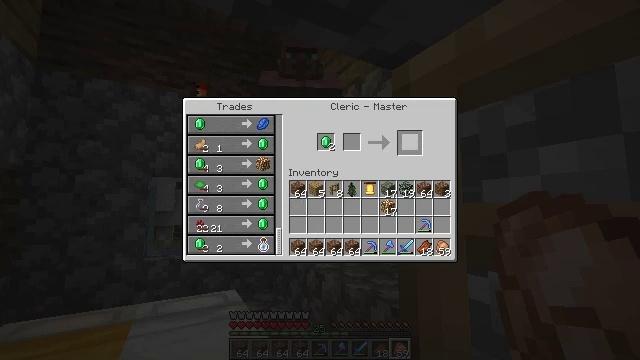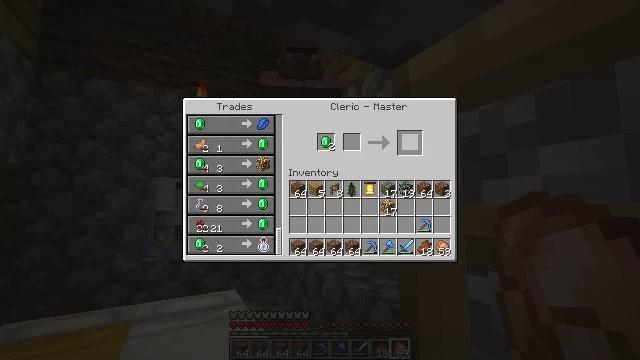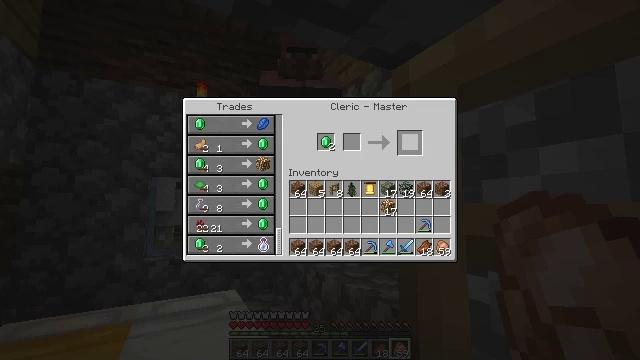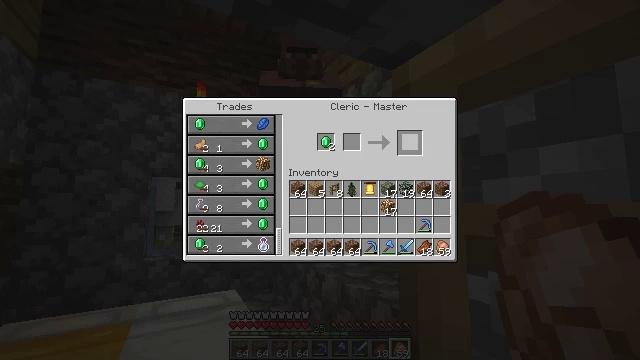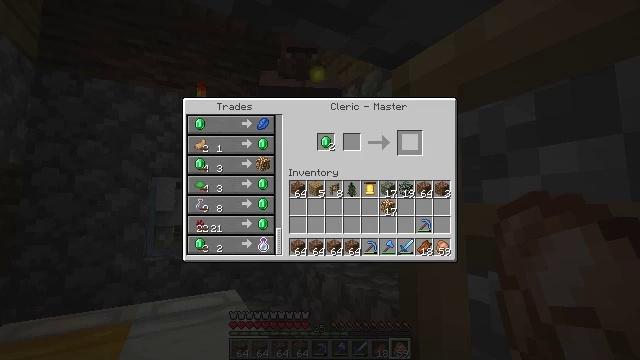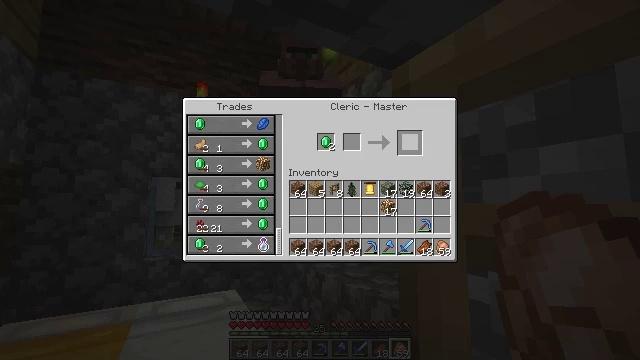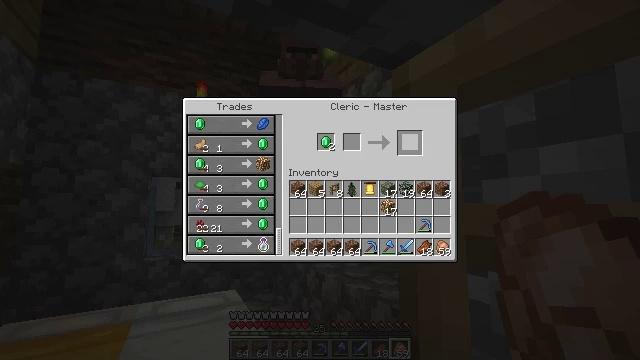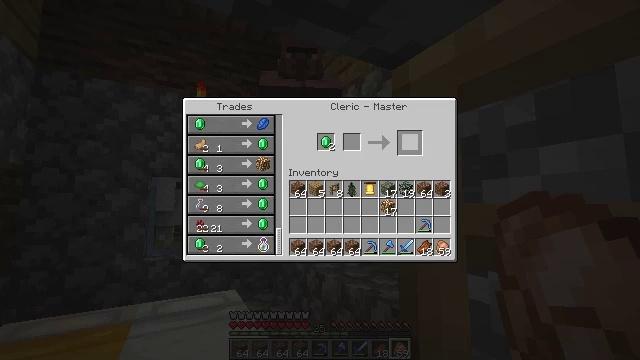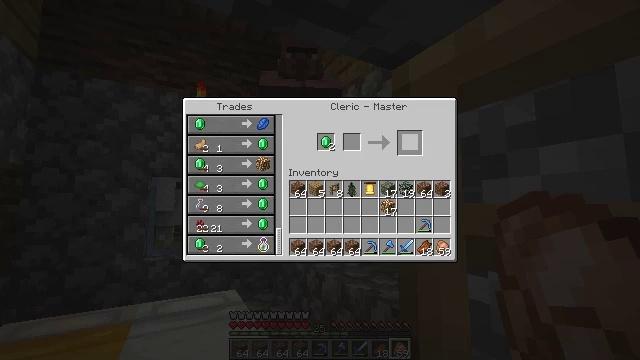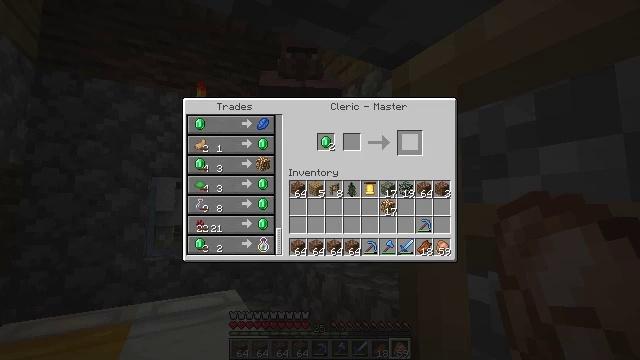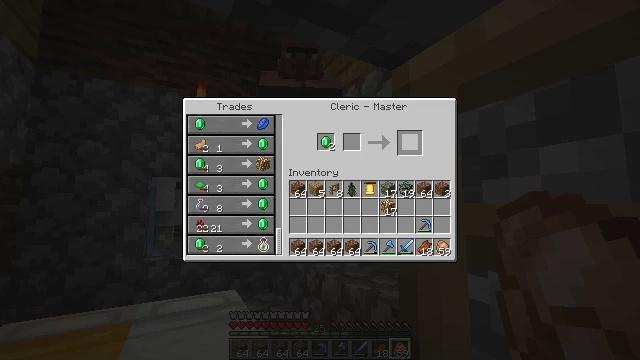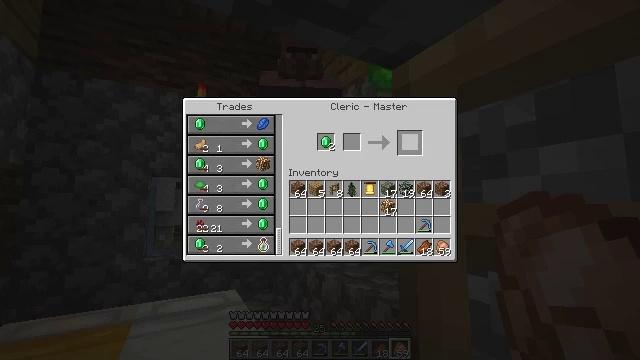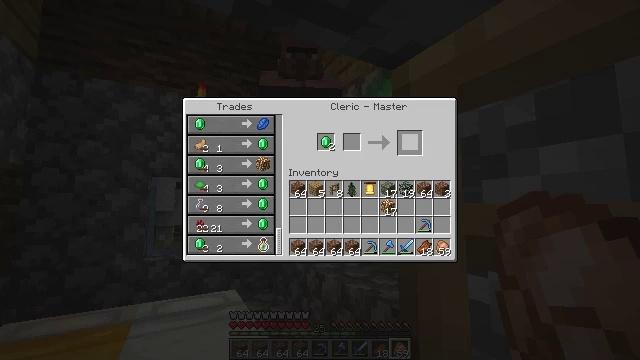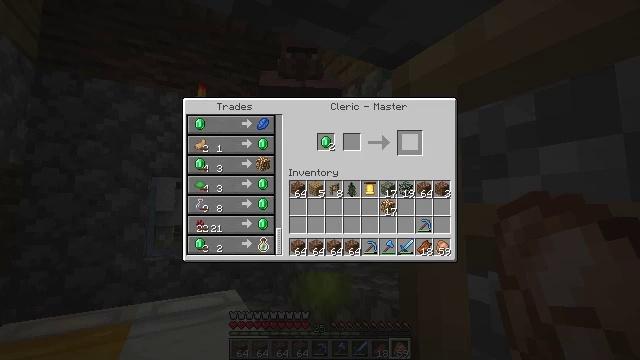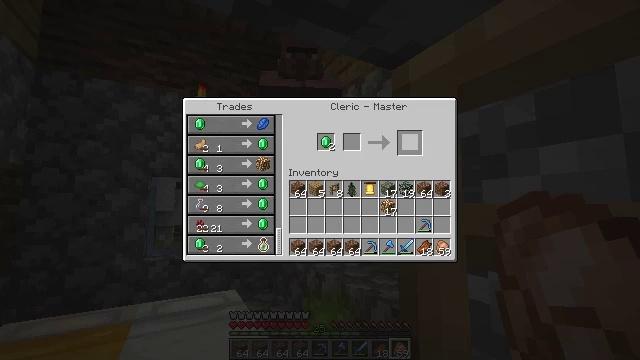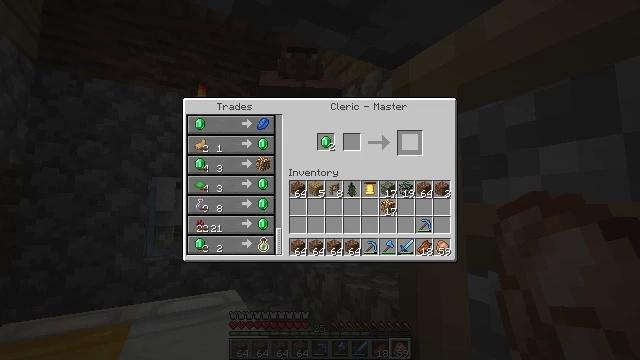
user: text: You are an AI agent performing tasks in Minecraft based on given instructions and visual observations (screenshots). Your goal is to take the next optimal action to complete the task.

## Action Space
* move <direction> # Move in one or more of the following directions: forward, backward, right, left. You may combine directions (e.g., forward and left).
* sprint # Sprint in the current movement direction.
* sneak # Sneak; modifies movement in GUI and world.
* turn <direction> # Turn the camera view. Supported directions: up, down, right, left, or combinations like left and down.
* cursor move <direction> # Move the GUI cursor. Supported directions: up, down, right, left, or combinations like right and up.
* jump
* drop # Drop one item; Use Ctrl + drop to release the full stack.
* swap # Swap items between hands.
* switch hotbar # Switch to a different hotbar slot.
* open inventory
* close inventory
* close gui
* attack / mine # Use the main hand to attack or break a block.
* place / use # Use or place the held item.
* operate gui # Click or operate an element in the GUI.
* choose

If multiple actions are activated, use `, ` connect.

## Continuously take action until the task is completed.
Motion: motion action
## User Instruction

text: Craft multiple lapis lazuli in the crafting table.
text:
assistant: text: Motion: sneak, open gui
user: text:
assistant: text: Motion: sneak
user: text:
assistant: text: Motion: sneak
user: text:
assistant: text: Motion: sneak
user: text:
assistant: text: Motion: sneak
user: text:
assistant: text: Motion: sneak
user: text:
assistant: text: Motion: sneak
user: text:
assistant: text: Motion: sneak
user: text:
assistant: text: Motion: sneak
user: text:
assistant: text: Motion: sneak
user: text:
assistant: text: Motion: sneak
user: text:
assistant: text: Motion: sneak
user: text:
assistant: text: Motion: sneak
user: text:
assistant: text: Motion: sneak
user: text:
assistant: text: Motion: sneak
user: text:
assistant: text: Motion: sneak
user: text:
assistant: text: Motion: sneak
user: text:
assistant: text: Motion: sneak
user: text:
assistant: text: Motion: sneak
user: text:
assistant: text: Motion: sneak
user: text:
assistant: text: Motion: sneak
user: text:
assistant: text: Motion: sneak
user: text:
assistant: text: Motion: sneak
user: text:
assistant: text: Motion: sneak
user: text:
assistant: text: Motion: sneak
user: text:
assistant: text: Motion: sneak
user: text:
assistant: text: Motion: sneak
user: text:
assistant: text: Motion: sneak
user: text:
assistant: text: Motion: sneak
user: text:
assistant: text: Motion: sneak